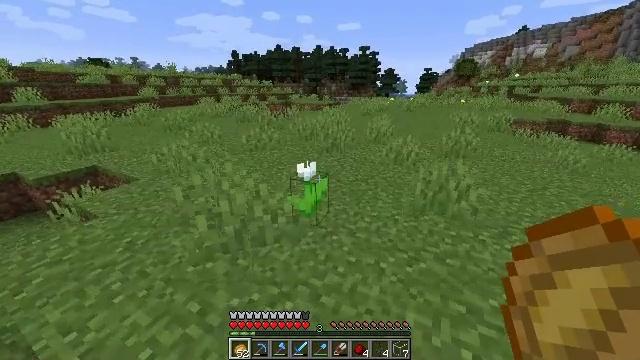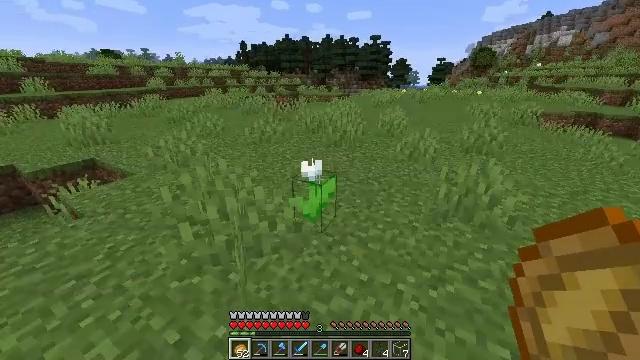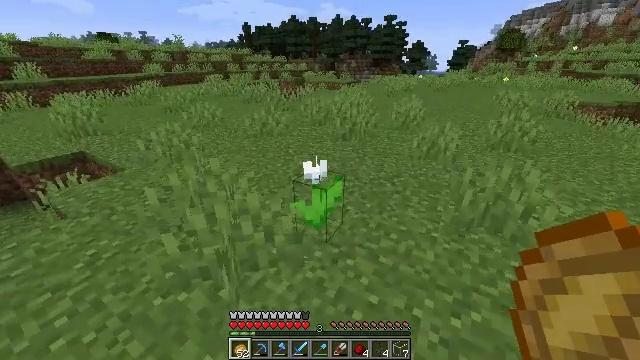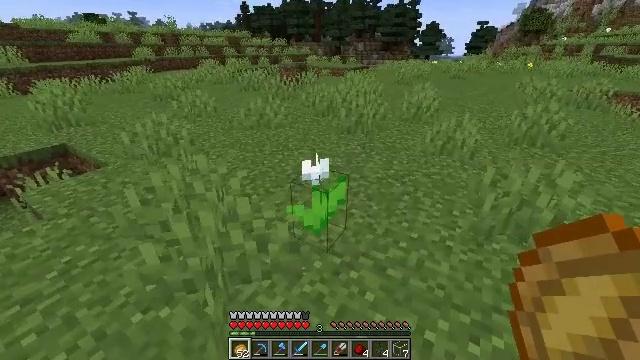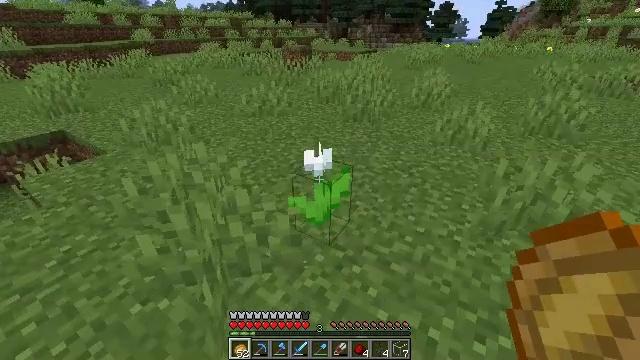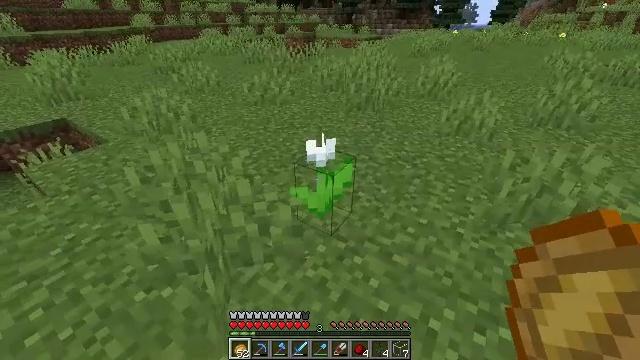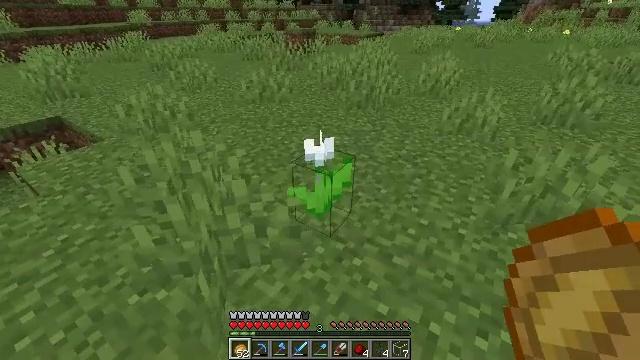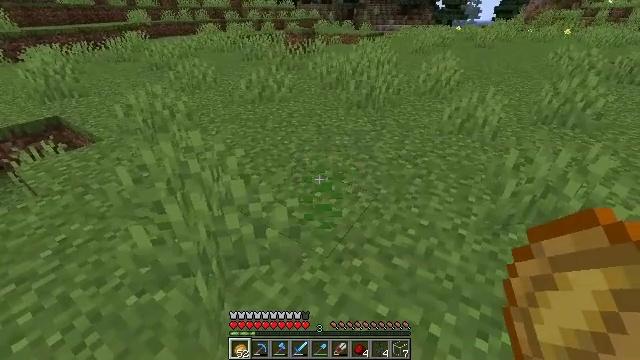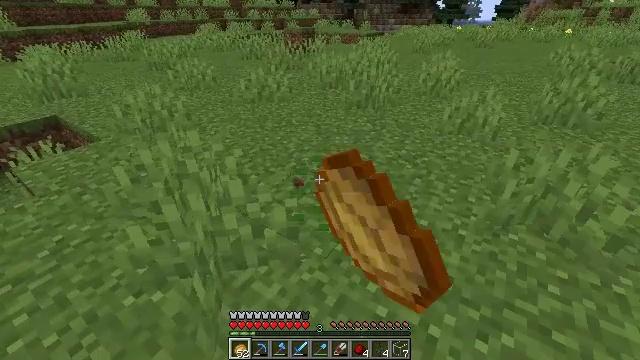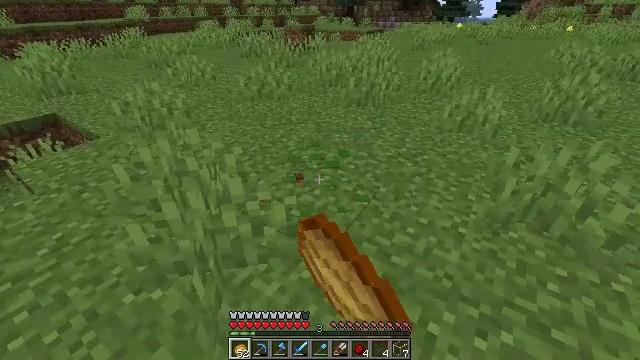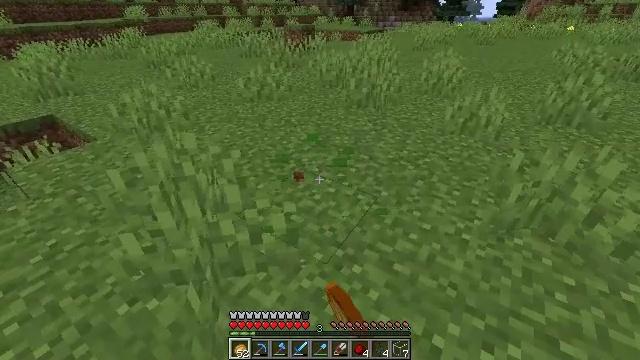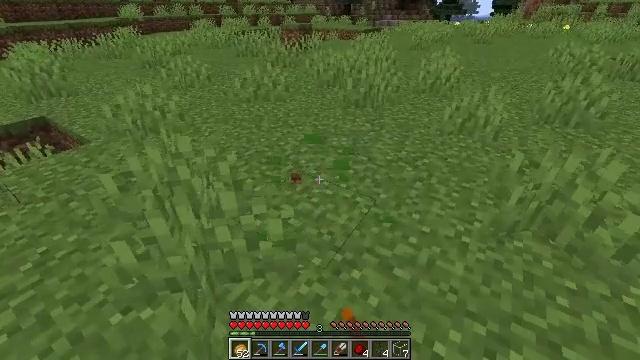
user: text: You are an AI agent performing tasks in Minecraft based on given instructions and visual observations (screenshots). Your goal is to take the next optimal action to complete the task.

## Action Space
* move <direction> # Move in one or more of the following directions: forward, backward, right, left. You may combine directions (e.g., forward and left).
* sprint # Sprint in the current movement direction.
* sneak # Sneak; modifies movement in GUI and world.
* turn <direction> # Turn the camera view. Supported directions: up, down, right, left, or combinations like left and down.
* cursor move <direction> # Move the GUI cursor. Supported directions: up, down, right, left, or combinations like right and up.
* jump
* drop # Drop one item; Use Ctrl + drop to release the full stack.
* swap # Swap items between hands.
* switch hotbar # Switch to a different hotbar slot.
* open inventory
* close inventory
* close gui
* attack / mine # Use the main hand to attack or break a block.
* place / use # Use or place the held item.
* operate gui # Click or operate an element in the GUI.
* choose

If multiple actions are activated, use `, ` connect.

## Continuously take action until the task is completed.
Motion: motion action
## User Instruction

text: Collect the white tulip from the ground.
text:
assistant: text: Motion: turn left and down
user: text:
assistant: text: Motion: turn left and down
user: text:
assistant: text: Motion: turn down
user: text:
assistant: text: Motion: turn left and down
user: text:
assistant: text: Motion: turn down
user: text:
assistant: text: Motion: no_op
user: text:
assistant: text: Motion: attack / mine
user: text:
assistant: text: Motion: attack / mine
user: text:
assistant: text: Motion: attack / mine
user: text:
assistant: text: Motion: move forward
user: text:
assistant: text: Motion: move forward
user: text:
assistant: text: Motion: no_op